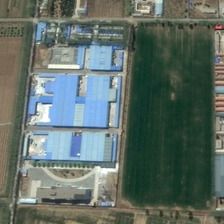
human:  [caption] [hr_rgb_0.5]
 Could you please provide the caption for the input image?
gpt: the blue factory buildings are located in the area next to a rectangular farmland .

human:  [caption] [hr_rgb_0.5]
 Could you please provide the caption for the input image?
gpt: the blue factory buildings are located in the area next to a rectangular farmland .

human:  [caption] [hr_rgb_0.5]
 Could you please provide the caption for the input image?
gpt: farmlands are around an industrial area with many buildings .

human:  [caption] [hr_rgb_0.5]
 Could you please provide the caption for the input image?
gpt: farmlands are around an industrial area with many buildings .

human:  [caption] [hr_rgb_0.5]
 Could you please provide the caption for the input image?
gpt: farmlands are around an industrial area with many buildings .